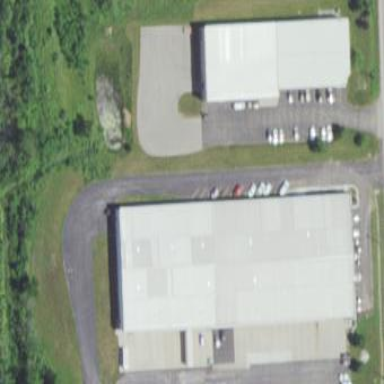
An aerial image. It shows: Industrial building.